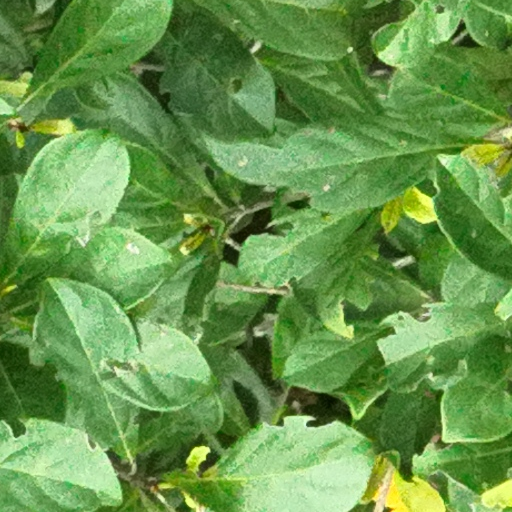
Species: Tabernaemontana arborea
GBIF accepted scientific name: Tabernaemontana arborea
Crown area (m\u00b2): 156.296